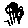
Label: square